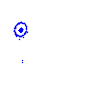
Particle: electron